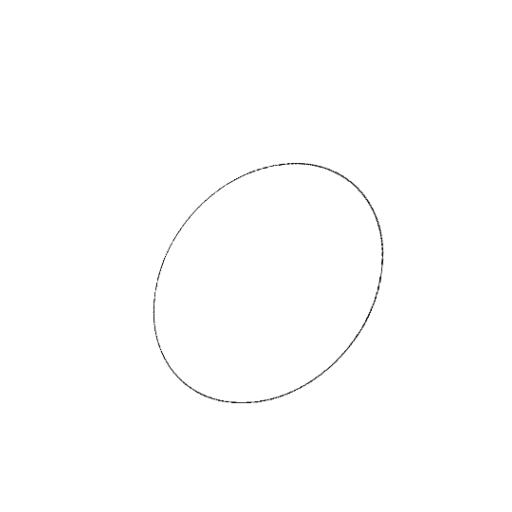
Crossing number: 0